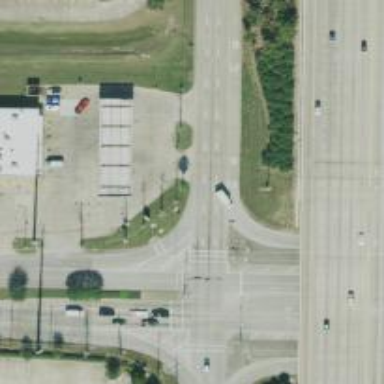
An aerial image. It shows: Secondary road with frontage road.